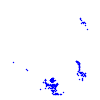
Particle: kaon